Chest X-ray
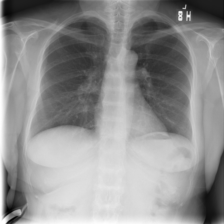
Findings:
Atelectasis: negative
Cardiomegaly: negative
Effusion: negative
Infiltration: negative
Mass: negative
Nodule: negative
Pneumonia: negative
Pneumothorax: negative
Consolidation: negative
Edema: negative
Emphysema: negative
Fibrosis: negative
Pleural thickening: negative
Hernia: negative